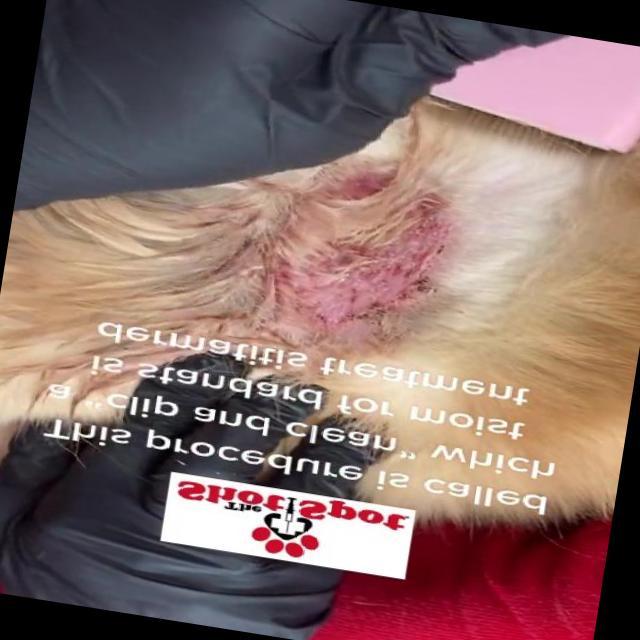
Canine dermatitis — inflammation of the skin presenting with erythema, pruritus, papules, and excoriation. May be allergic, contact, or atopic in origin.